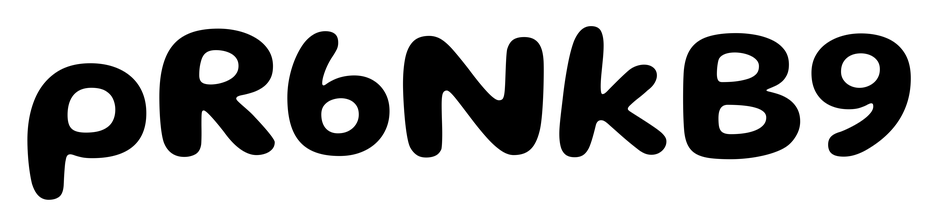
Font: Gluten_SemiBold